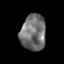
Tissue: prostate
Cell type: T cells
Senescence score: 0.2966
Nuclear area (px): 884
Mean DAPI intensity: 114.09